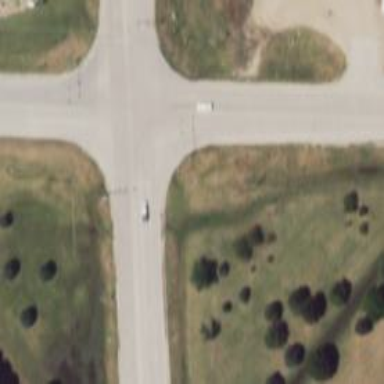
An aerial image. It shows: Dash road marking.